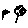
Label: flower